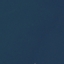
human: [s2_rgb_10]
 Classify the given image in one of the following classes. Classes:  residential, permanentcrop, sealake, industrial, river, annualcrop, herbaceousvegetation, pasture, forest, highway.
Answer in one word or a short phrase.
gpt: SeaLake